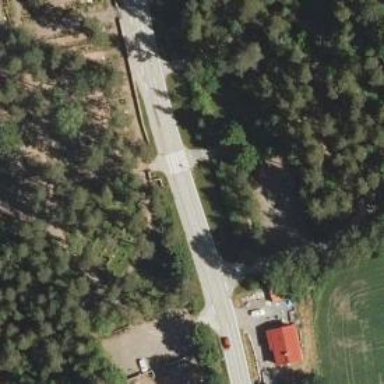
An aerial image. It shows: Crossing road.